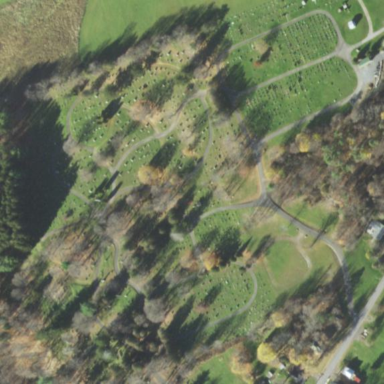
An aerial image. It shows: Cemetery.